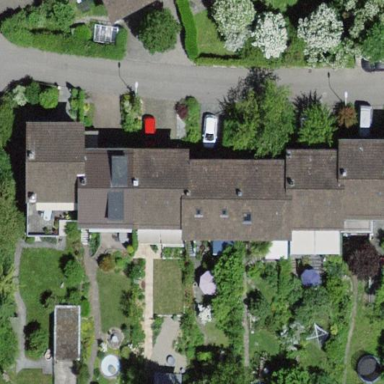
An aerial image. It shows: Terrace building with gabled roof.